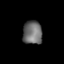
Tissue: lung
Cell type: Epithelial cells
Senescence score: 0.2204
Nuclear area (px): 446
Mean DAPI intensity: 107.747